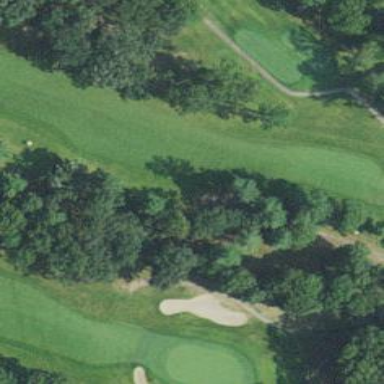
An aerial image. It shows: Golf fairway surrounded by grass.